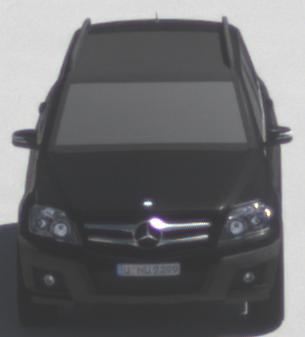
Make: Mercedes-Benz
Model: GLK 280
Detailed model: GLK-Class (204)
Model produced from: 2008/10
Model produced until: 2009/04
Doors: 5
Color: black
Road condition: dry road
Daytime: midday
Contrast: high contrast